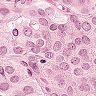
Metastatic tissue present: yes